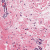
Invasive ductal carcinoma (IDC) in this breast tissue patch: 0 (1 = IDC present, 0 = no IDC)